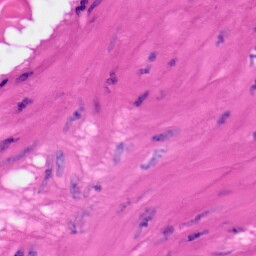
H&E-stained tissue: Skin